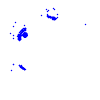
Particle: electron